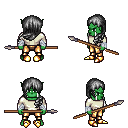
a pixel art fantasy rpg character, male body template, orc, green skin, white long-sleeve shirt, gold greaves, gray left-swept hairstyle, white cloth bandages, gold boots, spear, four views (front, back, left, right), 2x2 character sprite sheet, small pixel art, hard edges, no anti-aliasing